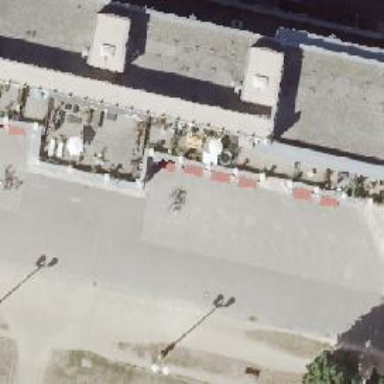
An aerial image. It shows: Furniture shop.